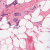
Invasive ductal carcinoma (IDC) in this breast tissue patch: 0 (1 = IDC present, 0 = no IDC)